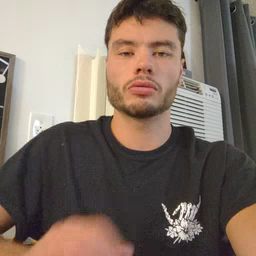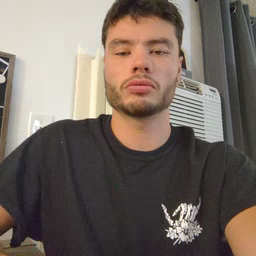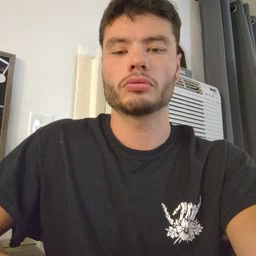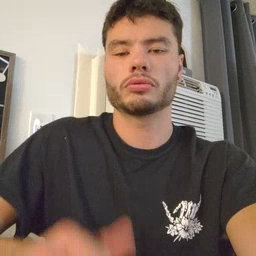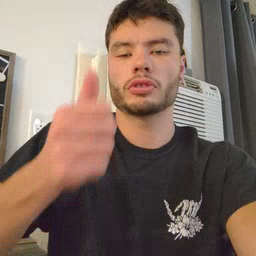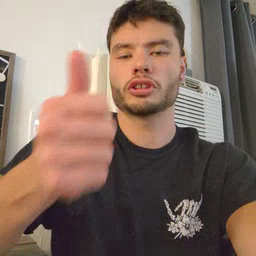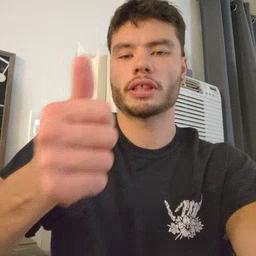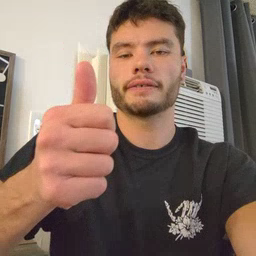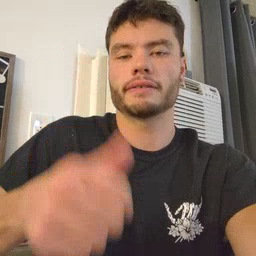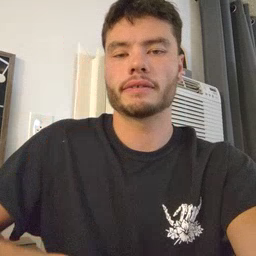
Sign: yourself